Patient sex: M
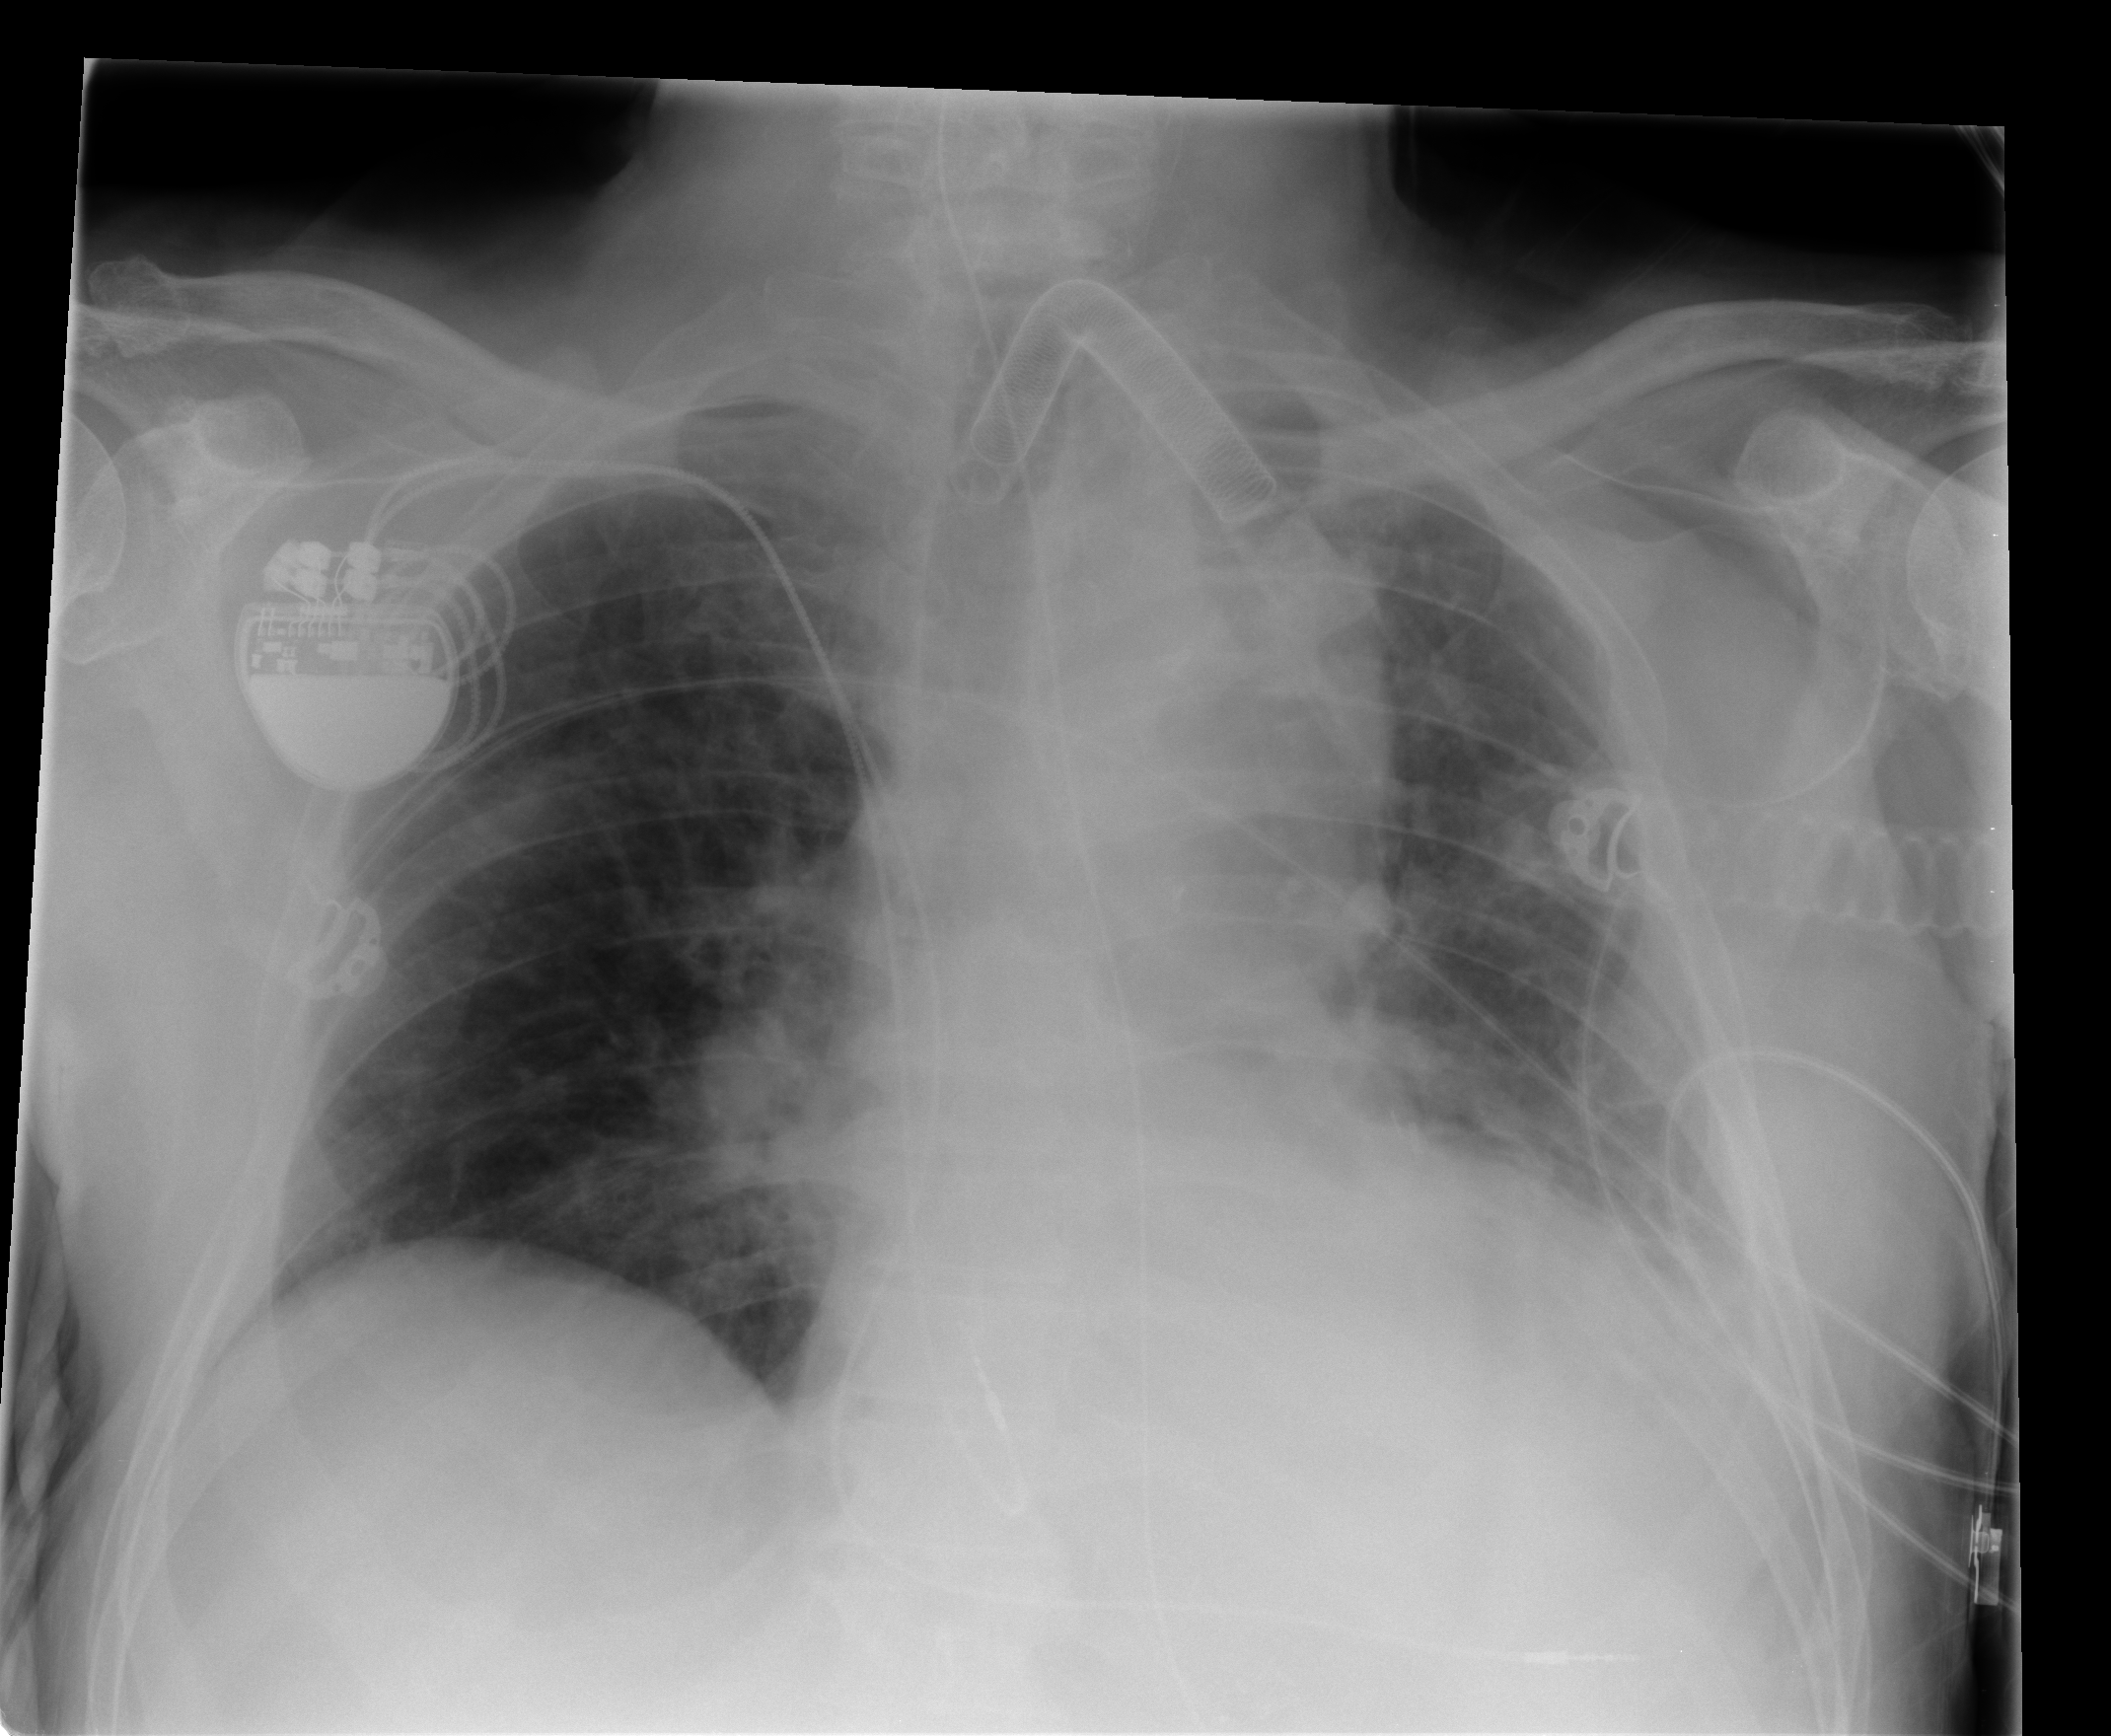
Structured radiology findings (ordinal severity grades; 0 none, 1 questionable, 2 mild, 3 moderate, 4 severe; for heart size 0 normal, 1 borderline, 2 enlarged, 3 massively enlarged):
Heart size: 2
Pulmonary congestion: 2
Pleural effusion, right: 0
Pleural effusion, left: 2
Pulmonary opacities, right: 0
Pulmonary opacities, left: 0
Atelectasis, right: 1
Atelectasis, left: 2